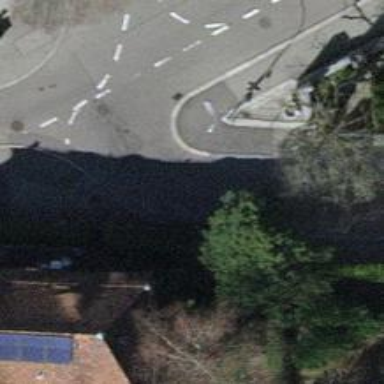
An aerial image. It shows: Bollard.